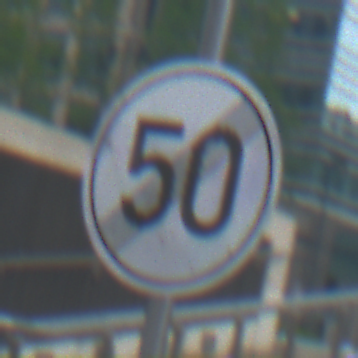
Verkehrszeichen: EndeGeschwindigkeit50
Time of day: MorningAfternoon
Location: Outdoor (Urban)
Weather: PartlyCloudy
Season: NotSpecified
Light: Natural